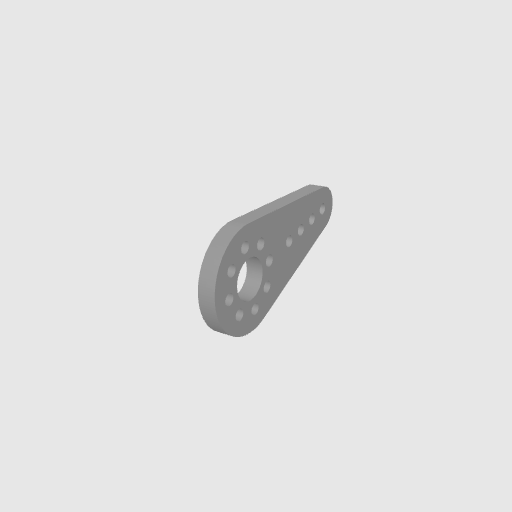
Part: HubMountControlArm48